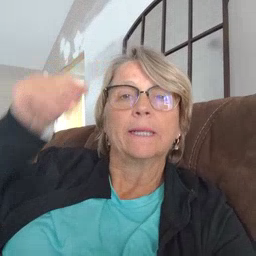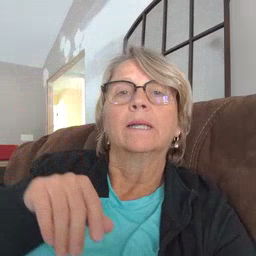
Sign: donkey